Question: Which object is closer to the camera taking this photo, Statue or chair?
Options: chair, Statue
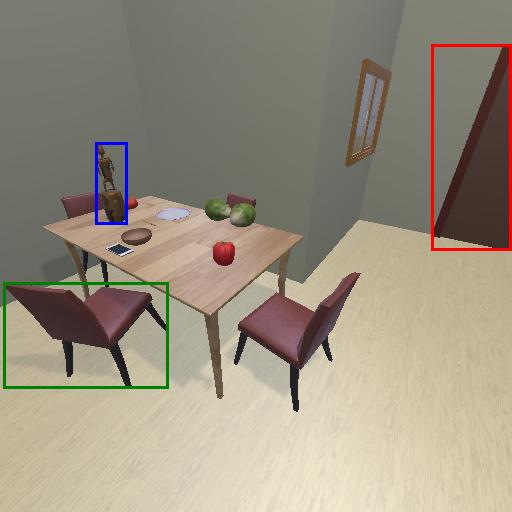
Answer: chair